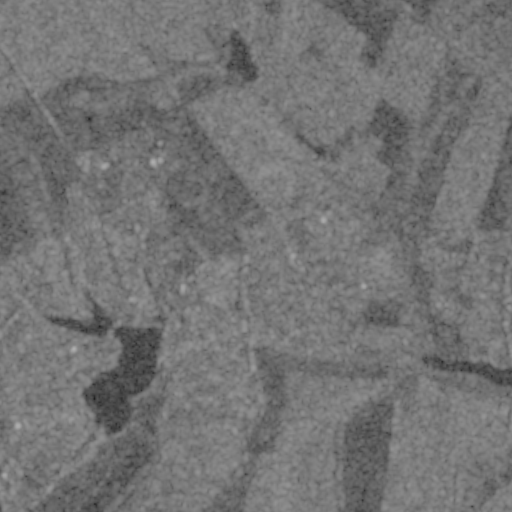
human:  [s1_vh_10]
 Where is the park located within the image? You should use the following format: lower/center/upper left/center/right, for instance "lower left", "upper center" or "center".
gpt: The park is located in the center left of the image.
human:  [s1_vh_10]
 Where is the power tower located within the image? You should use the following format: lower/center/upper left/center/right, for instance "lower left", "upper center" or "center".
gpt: The power tower is located in the right of the image.
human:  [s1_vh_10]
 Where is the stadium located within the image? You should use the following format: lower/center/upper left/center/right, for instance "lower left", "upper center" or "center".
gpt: The stadium is located in the center of the image.
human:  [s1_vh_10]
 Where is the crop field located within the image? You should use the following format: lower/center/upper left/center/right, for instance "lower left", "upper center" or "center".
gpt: There is no crop field in the image.

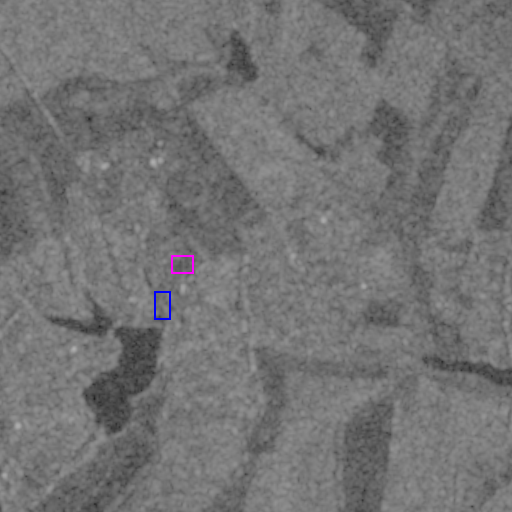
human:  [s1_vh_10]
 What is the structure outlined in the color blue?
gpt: The structure outlined in blue is a park.
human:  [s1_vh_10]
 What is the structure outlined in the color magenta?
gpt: The structure outlined in magenta is a stadium.
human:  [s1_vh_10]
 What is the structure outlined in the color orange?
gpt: There is no orange outline.